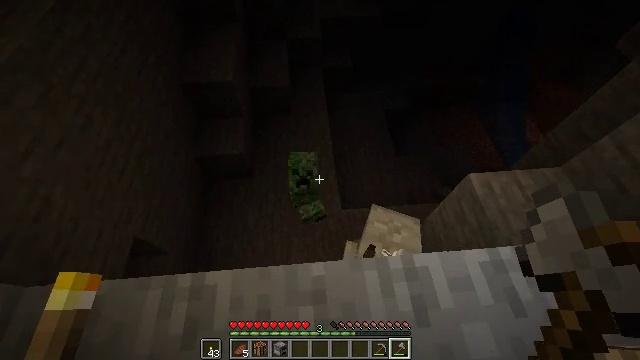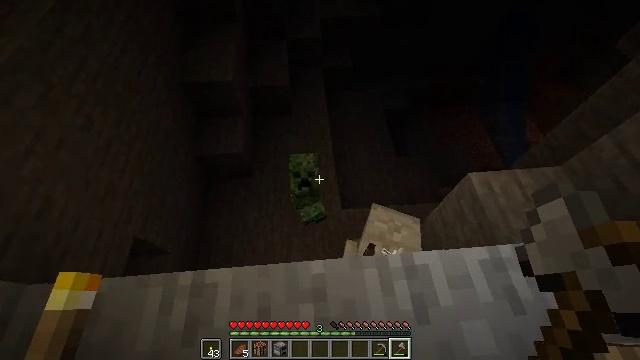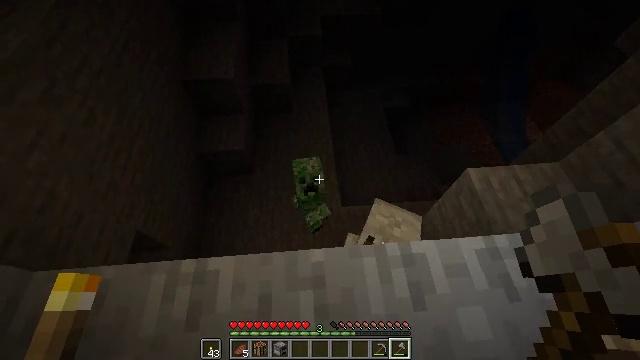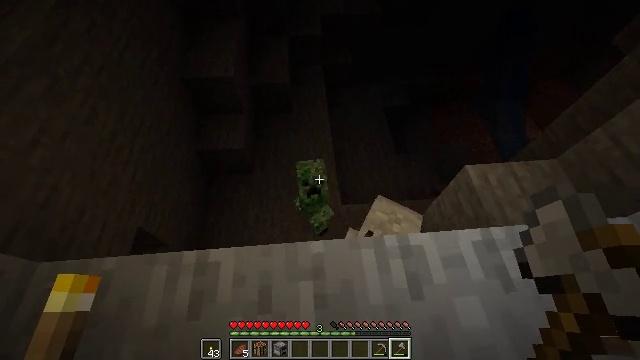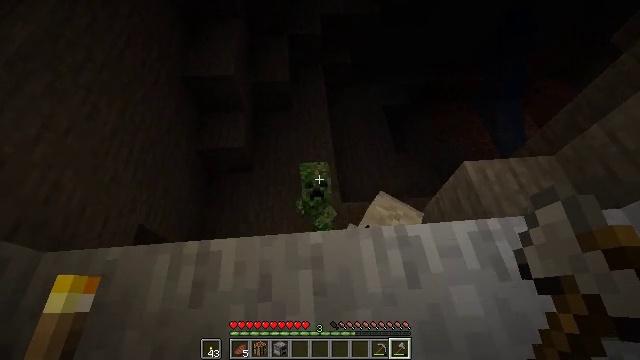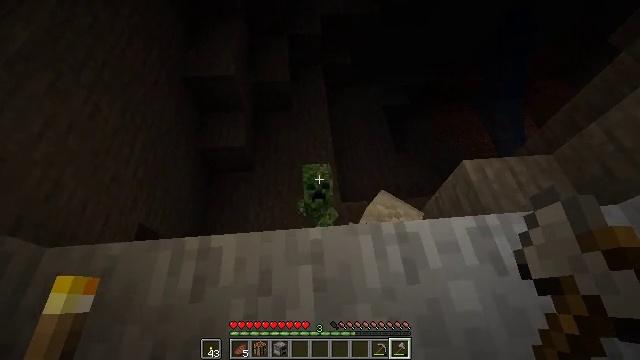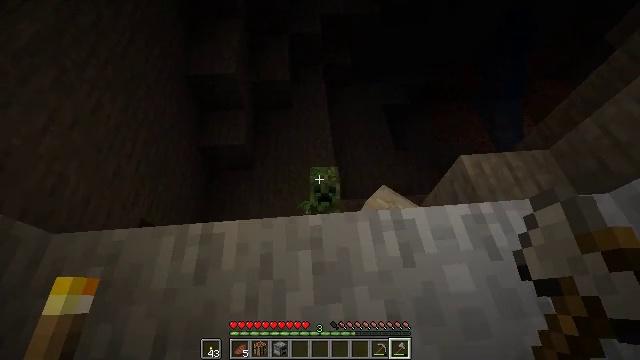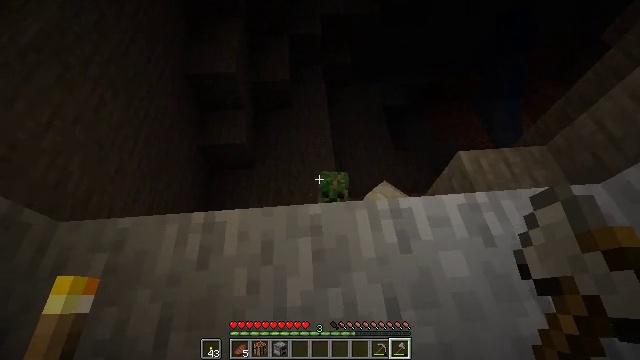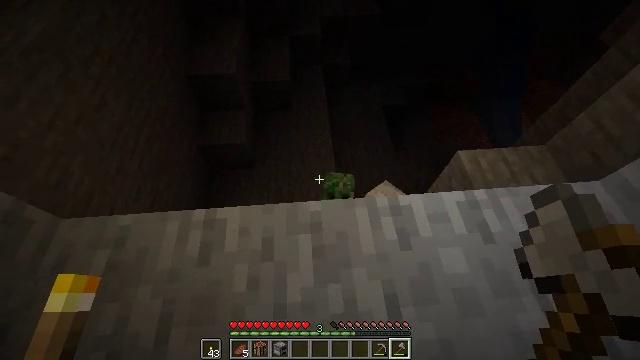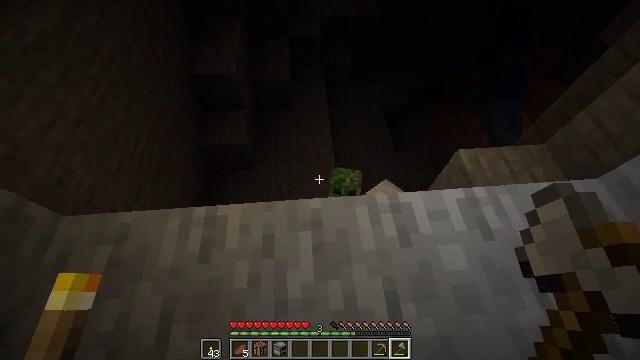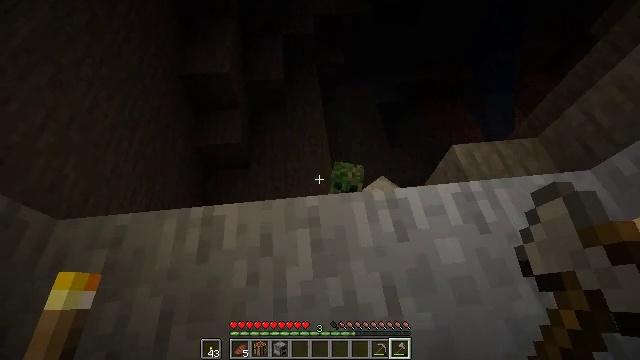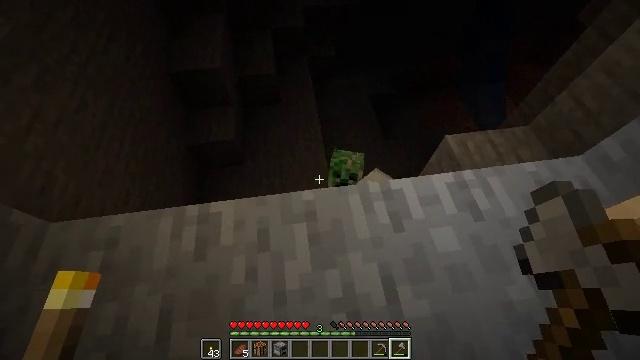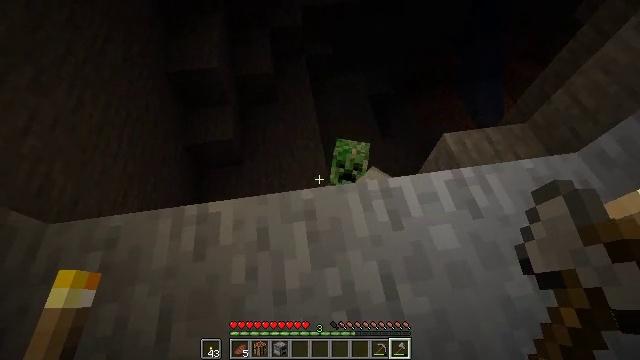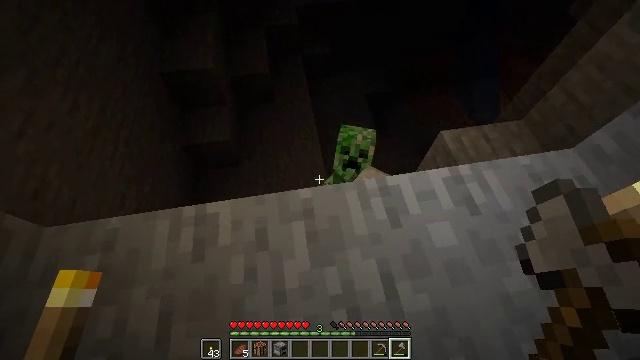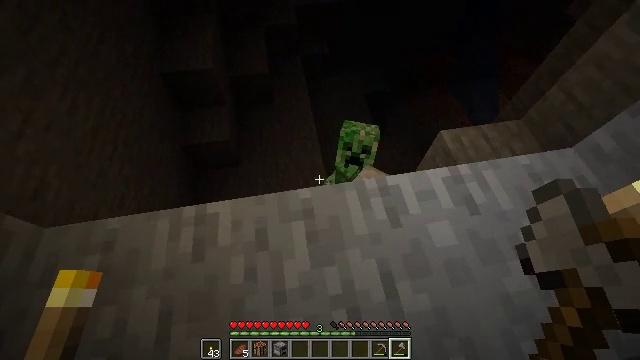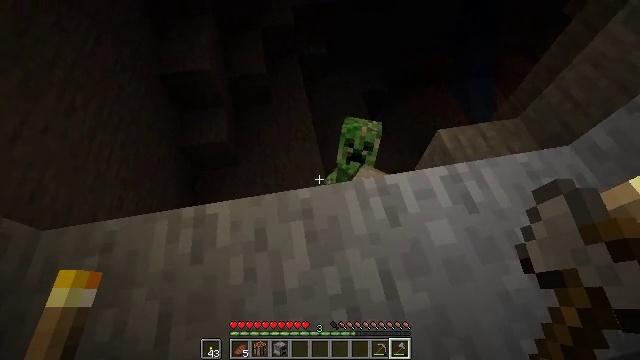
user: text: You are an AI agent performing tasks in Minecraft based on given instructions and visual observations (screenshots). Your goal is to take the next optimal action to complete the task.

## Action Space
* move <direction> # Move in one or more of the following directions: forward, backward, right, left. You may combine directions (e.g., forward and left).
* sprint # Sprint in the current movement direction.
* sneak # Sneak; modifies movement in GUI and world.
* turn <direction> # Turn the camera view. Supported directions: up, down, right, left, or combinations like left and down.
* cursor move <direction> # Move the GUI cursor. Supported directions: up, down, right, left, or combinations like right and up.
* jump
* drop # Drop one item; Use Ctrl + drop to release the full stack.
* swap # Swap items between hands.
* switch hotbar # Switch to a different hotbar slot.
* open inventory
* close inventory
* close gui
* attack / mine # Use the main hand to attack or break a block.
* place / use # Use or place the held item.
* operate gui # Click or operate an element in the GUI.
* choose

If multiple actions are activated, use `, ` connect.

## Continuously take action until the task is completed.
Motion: motion action
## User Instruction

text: Kill mobs.
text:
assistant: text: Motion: move back, sneak
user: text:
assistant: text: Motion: move back, sneak
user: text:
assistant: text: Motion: move back, sneak
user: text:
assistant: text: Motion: move back, sneak
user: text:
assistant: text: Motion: move back, sneak
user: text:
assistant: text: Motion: move back, sneak
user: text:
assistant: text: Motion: sneak
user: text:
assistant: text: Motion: sneak
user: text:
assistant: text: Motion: sneak
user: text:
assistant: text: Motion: sneak, turn right
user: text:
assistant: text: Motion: sneak, turn right and down
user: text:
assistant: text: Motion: sneak
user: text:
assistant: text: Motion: sneak
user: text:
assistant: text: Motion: sneak
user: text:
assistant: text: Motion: sneak
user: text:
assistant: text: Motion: sneak, turn right
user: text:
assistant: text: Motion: move forward, sneak, turn right
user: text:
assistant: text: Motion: move forward, sneak, turn right
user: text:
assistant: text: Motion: move forward and move right, sneak, turn right
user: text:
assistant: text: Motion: move forward and move right, sneak
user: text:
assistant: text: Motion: move forward and move right, sneak
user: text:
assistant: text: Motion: move forward and move right, sneak
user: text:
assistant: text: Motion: move forward, sneak, turn right and down
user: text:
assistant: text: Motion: move forward, sneak
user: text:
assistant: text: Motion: move forward, sneak
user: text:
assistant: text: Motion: sneak, turn right and down
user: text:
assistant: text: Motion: sneak, turn right and down
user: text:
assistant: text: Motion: sneak, turn right
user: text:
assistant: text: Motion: sneak, turn right and down
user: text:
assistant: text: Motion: sneak, turn right and down